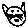
Label: cat